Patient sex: M
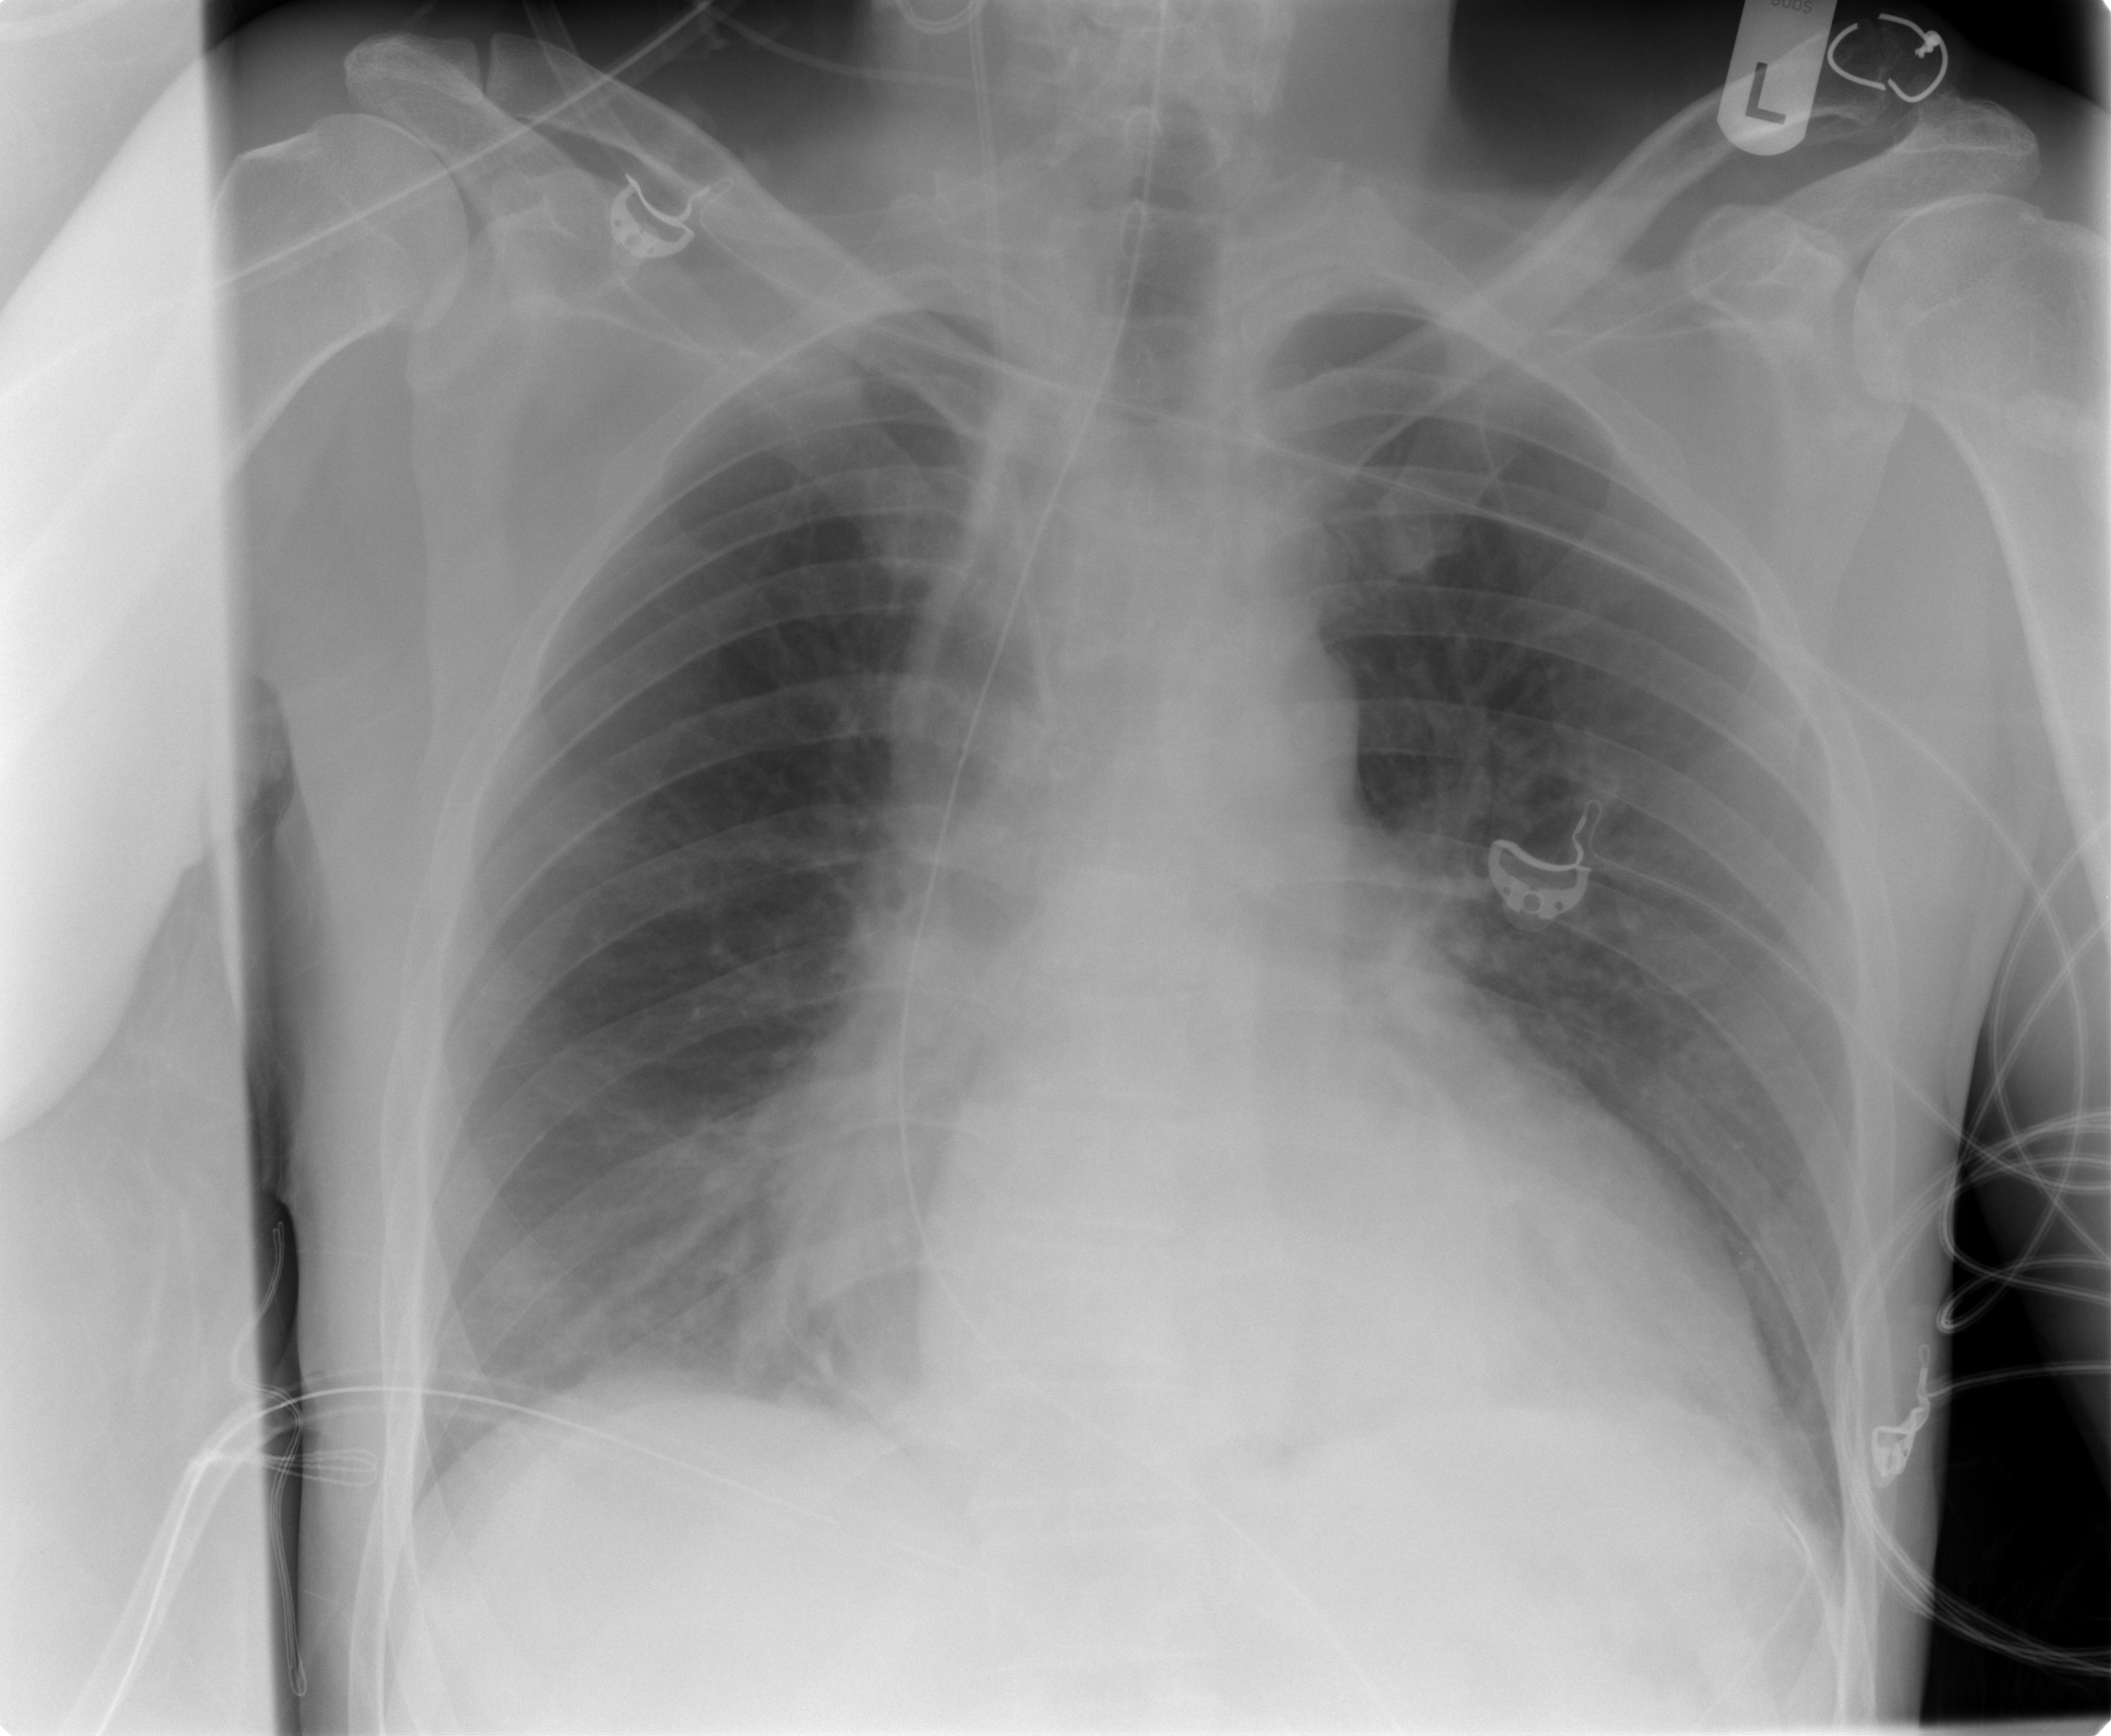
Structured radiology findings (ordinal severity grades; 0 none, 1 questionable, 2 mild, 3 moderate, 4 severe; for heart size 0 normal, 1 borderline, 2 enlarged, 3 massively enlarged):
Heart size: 0
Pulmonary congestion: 1
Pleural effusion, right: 0
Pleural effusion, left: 0
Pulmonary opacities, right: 0
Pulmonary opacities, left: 0
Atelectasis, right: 2
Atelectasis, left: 2